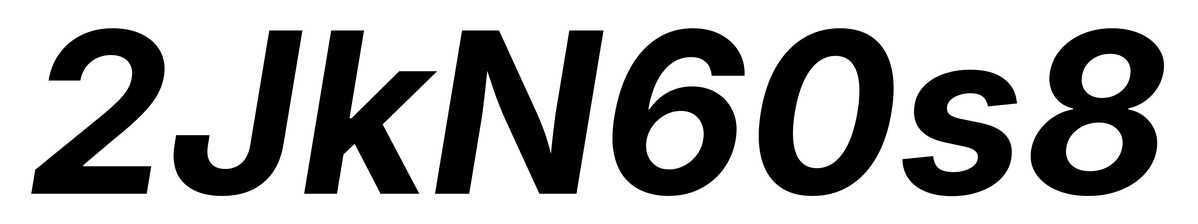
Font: Inter-Italic_Bold_Italic